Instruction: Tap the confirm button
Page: seats
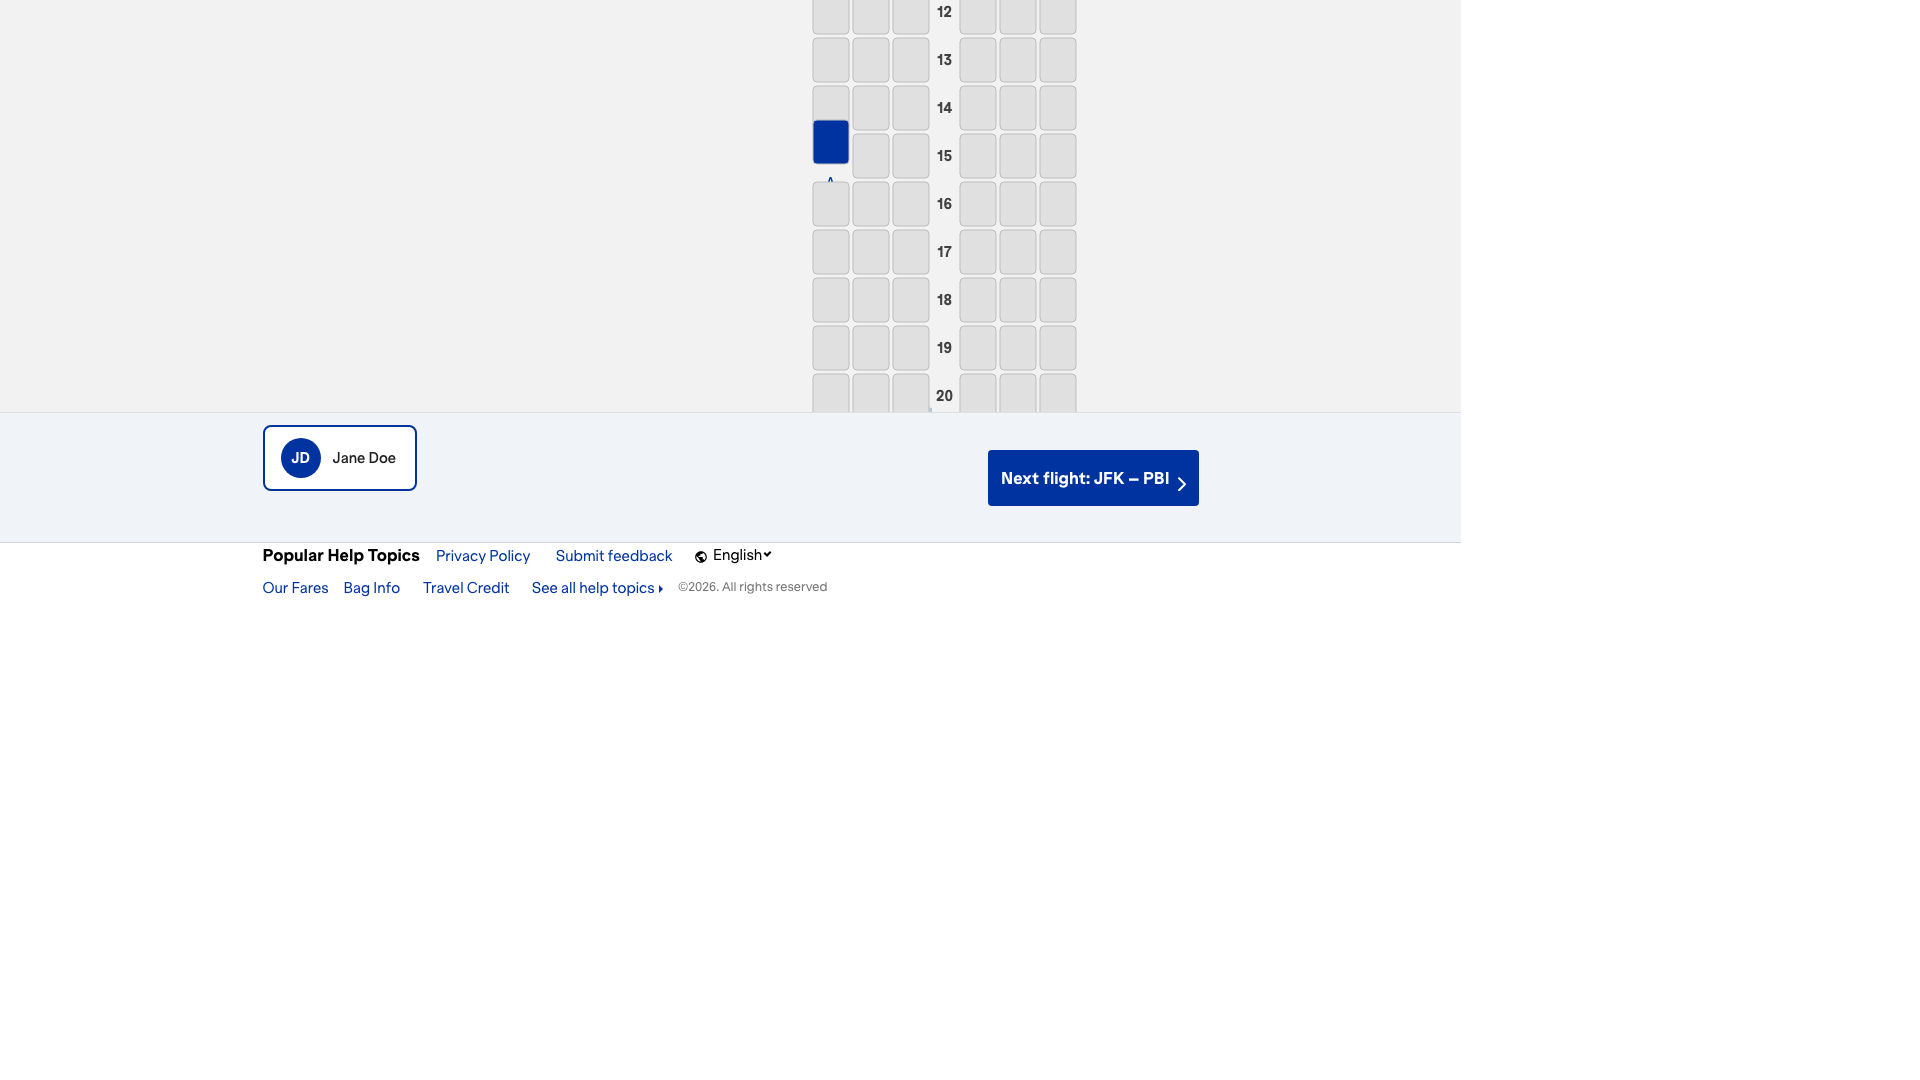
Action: click